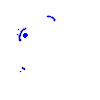
Particle: pion